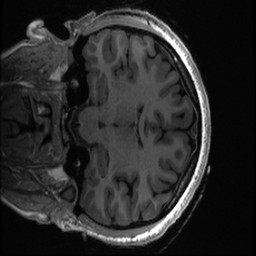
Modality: T1w
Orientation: coronal
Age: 18
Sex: female